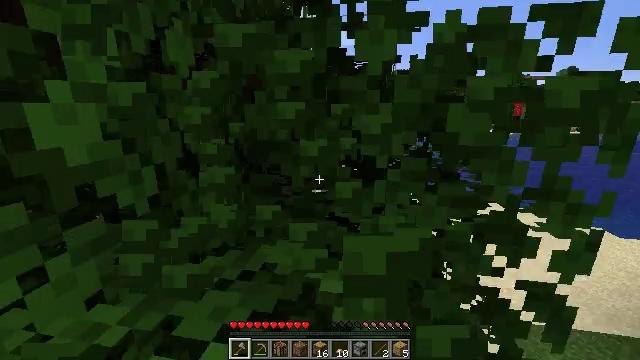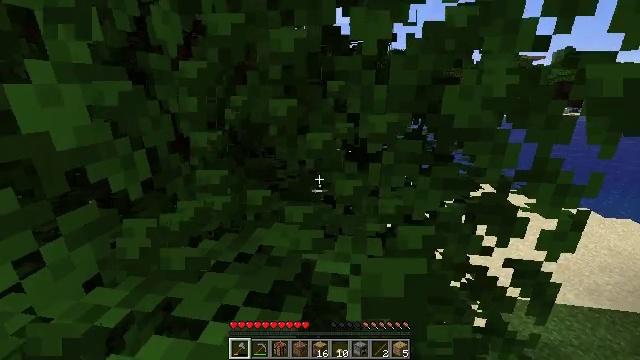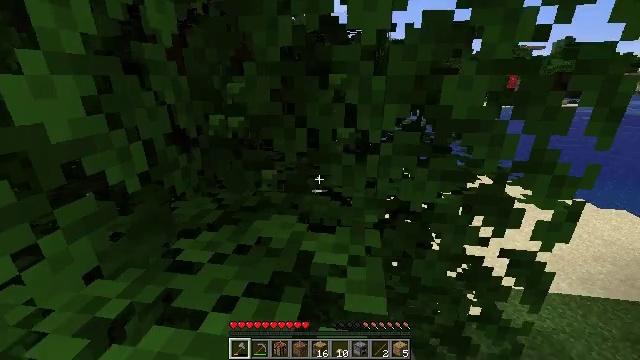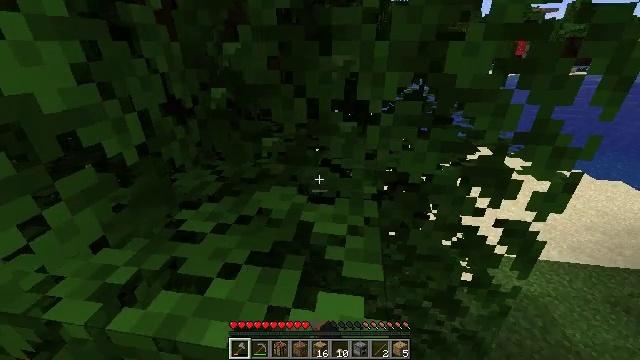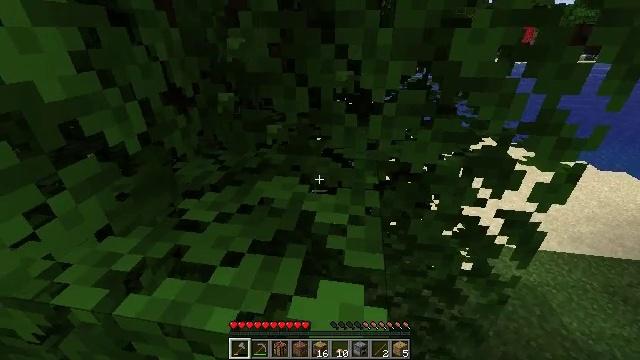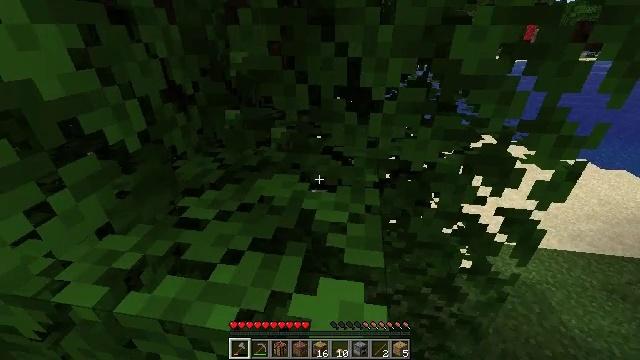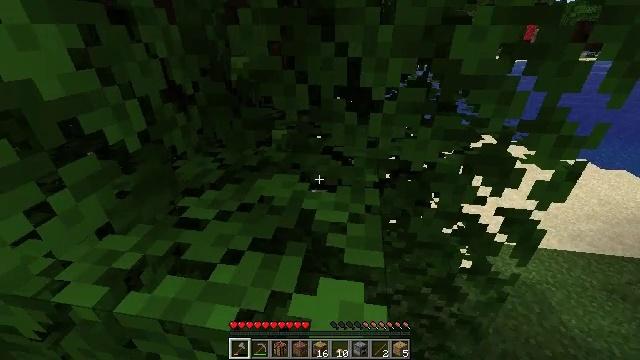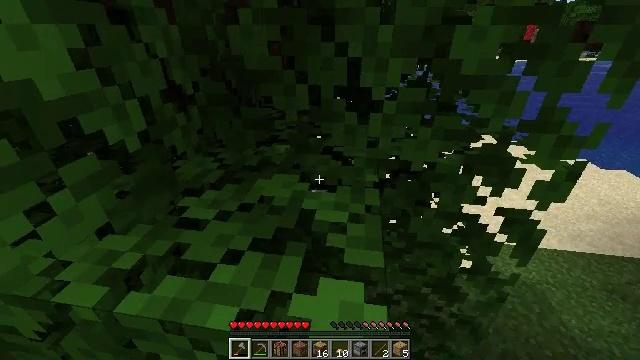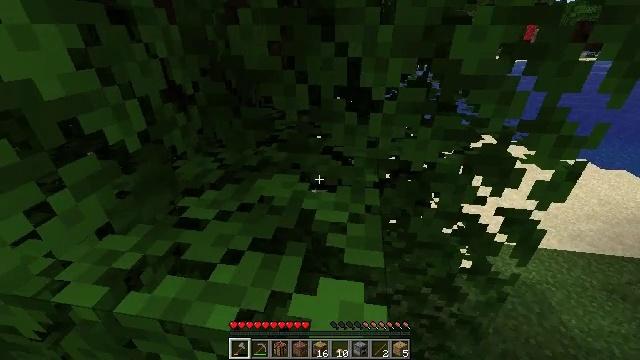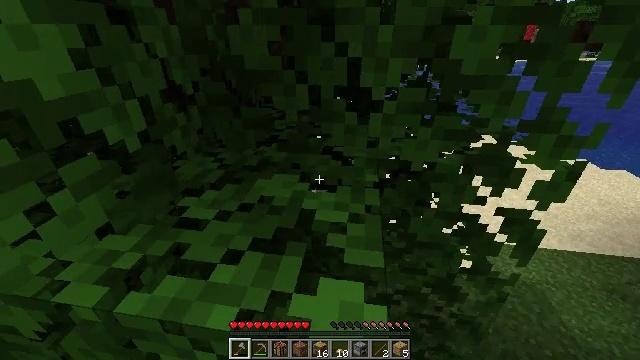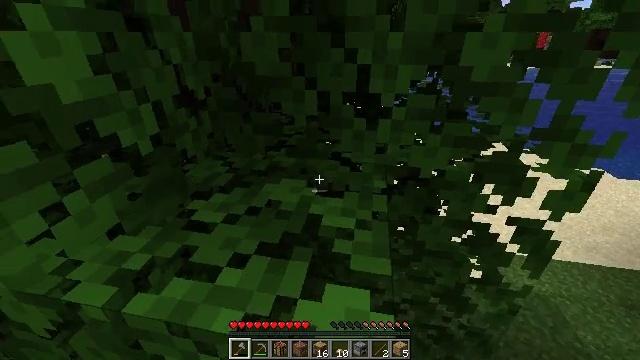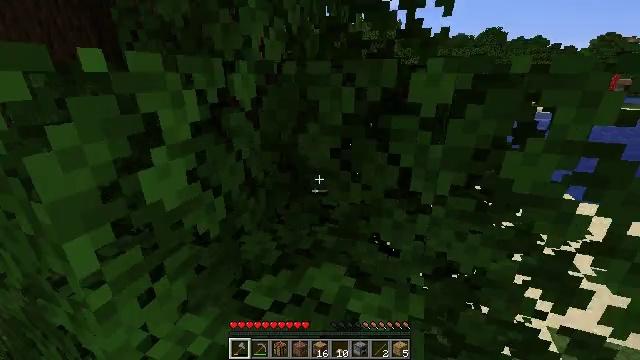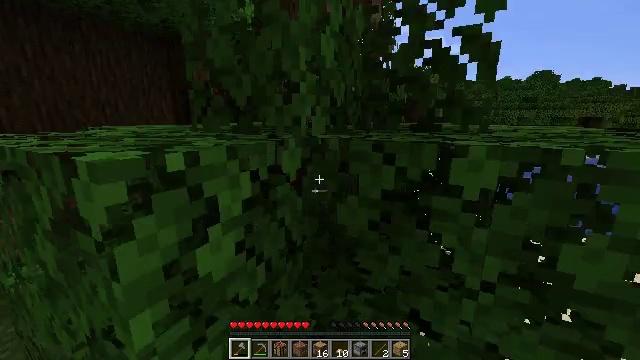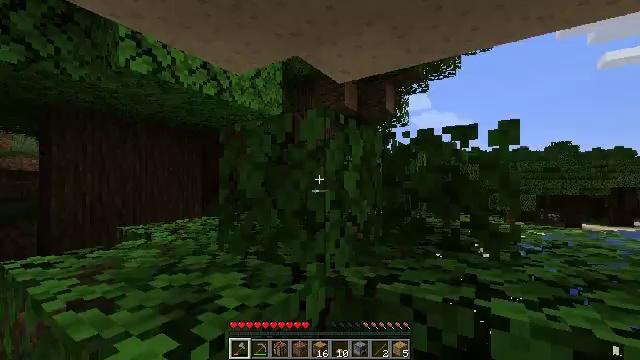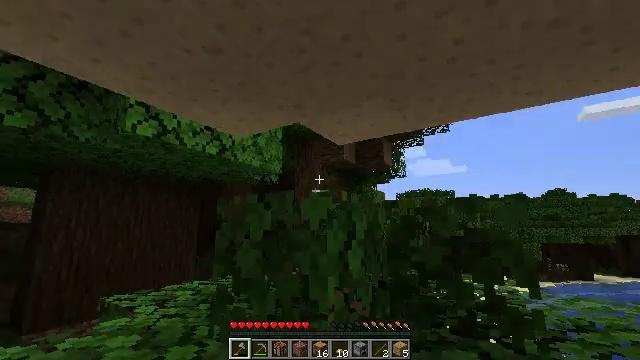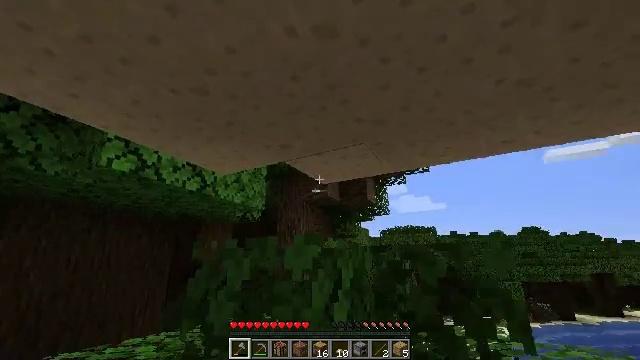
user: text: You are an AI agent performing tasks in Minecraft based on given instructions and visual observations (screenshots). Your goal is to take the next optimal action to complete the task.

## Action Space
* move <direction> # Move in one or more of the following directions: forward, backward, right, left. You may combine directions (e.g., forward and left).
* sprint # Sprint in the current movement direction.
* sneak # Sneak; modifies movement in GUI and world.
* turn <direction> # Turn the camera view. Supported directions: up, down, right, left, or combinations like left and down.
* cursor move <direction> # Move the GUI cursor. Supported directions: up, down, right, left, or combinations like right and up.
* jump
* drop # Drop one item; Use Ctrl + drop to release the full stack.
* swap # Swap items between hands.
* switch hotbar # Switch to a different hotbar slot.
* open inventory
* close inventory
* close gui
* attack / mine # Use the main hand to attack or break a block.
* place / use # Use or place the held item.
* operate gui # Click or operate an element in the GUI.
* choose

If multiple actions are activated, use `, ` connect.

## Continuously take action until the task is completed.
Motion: motion action
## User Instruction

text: Gather brown mushroom block as building material.
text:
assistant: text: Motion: turn right and down, attack / mine
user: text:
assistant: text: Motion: turn down, attack / mine
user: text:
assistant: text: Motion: turn down
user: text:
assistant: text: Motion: turn down
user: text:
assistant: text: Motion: no_op
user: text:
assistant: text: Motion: no_op
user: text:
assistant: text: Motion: no_op
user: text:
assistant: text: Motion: no_op
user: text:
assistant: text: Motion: no_op
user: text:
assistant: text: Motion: turn left and up
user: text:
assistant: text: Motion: move forward, turn left and up, jump
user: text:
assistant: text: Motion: move forward, turn left and up, jump
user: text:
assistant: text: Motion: move forward, turn left and up, jump
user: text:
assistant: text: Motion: move forward, turn up, jump
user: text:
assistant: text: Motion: move forward, turn right and up
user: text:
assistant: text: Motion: move forward, turn right and up
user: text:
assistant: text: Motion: move forward, turn right and up
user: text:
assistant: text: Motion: move forward
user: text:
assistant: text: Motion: move forward
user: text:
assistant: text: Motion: no_op
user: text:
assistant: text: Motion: turn up
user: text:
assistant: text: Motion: turn left and up, attack / mine
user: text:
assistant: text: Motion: attack / mine
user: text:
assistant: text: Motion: turn left and up, attack / mine
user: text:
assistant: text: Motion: turn left and up, attack / mine
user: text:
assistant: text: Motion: turn up, attack / mine
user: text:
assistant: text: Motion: turn up, attack / mine
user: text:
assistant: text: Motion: turn up, attack / mine
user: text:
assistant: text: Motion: turn left and up, attack / mine
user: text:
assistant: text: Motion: turn left and up, attack / mine